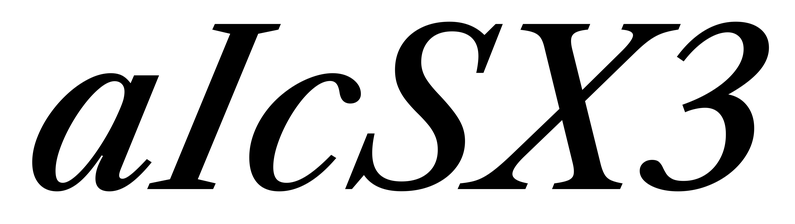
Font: LibreCaslonText-Italic_Medium_Italic